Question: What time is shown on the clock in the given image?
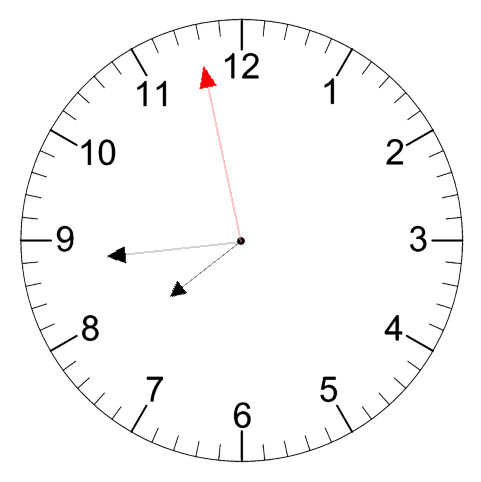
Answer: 07:43:58